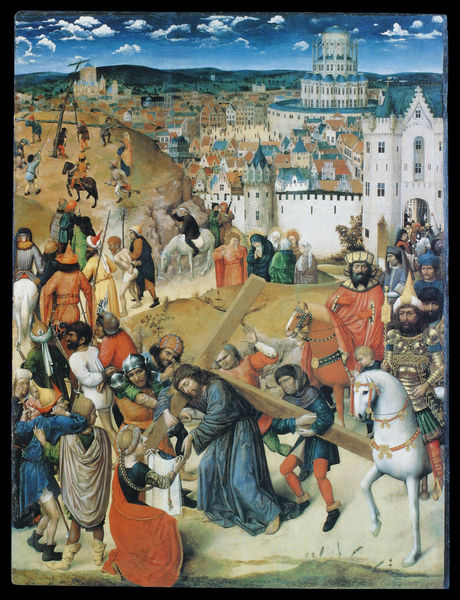
Titel: Christus trägt das Kreuz
Künstler: nördliche Niederlande
Institution: New York, The Metropolitan Museum of  Art
Schlagwörter: berg, blau, gemälde, himmel, menschen, stadt, frau, rot, tuch, leute, bibel, trauer, hügel, pferd, pferde, reiter, mauer, könig, soldaten, weib, weiber, stadtansicht, burg, kreuz, soldat, beten, römer, christus, jesus, jesus christus, kreuzigung, mittelalter, stadtmauer, magdalena, jerusalem, trauernde, veronika, erlöser, burgtor, golgotha, gewimmel, passion, schweißtuch, kreuzweg, kreuztragung, messias, gottessohn, sohn gottes, kruz, christkind, wimmelbild, schädelhöhe, kreuzberg, berittene, r, ke, magdala, christkönig, heilland, erretter, jesus von nazaret